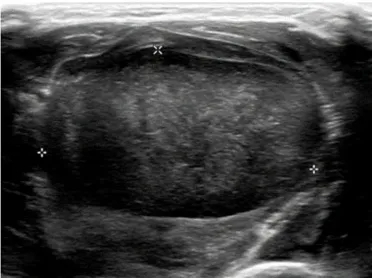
Ultrasound.
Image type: radiology (ultrasound)